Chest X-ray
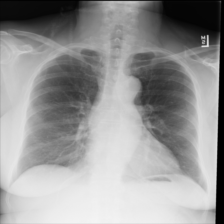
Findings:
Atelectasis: negative
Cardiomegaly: negative
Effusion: negative
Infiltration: negative
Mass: negative
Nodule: negative
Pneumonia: negative
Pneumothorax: negative
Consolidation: negative
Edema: negative
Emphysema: negative
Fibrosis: negative
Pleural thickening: negative
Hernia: negative